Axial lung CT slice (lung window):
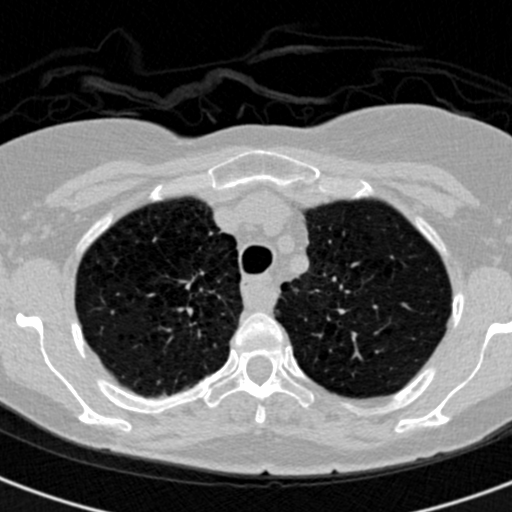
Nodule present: no